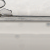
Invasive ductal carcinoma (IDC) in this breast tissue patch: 0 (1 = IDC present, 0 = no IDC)